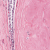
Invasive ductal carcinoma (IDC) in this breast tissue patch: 0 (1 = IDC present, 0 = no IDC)